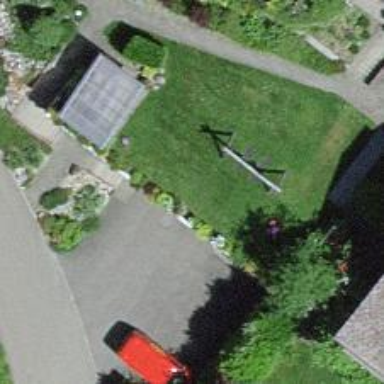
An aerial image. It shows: Group of garages.